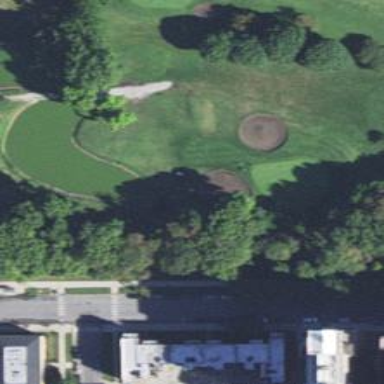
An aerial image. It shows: View of golf hole.